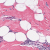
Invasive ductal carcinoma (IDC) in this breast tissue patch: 0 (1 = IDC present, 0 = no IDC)